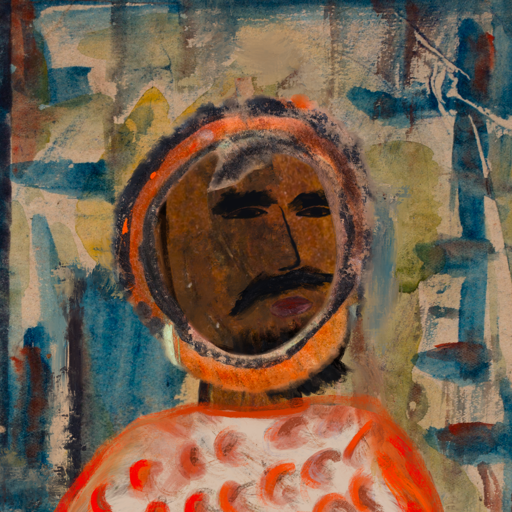
Background: Orphan, Head And Neck Side: Mosgoul, Face Side: Mosgoul, Bust: Rupkatha, Hair Side: Childish, Head Accessory: Blank, Second Necklace: Blank, Necklace: Blank, Baby: Blank